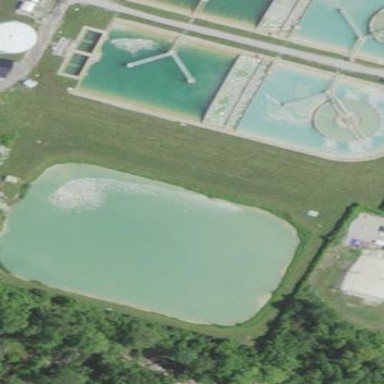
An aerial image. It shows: Pond with natural water.